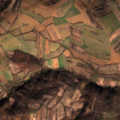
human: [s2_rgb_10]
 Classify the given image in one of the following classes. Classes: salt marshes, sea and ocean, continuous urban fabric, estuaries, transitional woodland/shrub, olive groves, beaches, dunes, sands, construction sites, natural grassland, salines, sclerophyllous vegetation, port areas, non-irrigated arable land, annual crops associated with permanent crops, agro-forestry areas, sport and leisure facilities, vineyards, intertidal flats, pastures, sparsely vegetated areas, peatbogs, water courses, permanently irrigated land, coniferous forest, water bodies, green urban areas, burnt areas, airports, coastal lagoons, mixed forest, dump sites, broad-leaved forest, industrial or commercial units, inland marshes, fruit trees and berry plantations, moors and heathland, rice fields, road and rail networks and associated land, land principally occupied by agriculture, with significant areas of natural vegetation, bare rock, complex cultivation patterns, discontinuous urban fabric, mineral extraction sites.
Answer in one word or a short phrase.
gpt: non-irrigated arable land, complex cultivation patterns, land principally occupied by agriculture, with significant areas of natural vegetation, broad-leaved forest